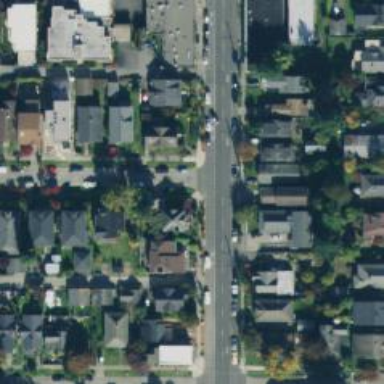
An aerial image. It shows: Residential road with separate sidewalk.